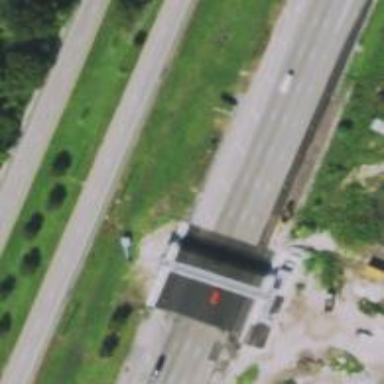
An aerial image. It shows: Toll gantry on the road.